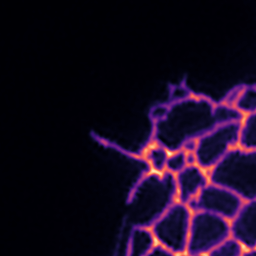
Label: Super-resolution ER image